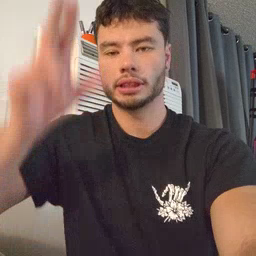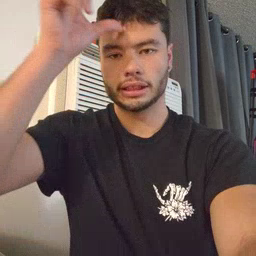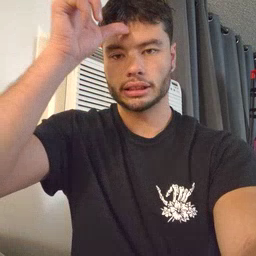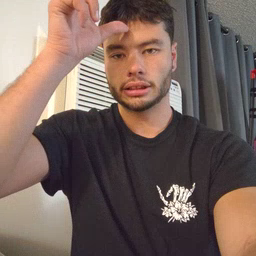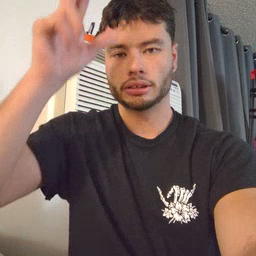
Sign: hen